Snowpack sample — Buffalo Mountain, Silverthorne, Colorado, USA (2/22/26, 2:02 PM MST)
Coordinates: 39.622, -106.113
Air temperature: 33 °F
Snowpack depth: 63 cm
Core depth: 10 cm
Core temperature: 30.2 °F
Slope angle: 11°, slope face: 116°
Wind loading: low
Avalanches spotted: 0
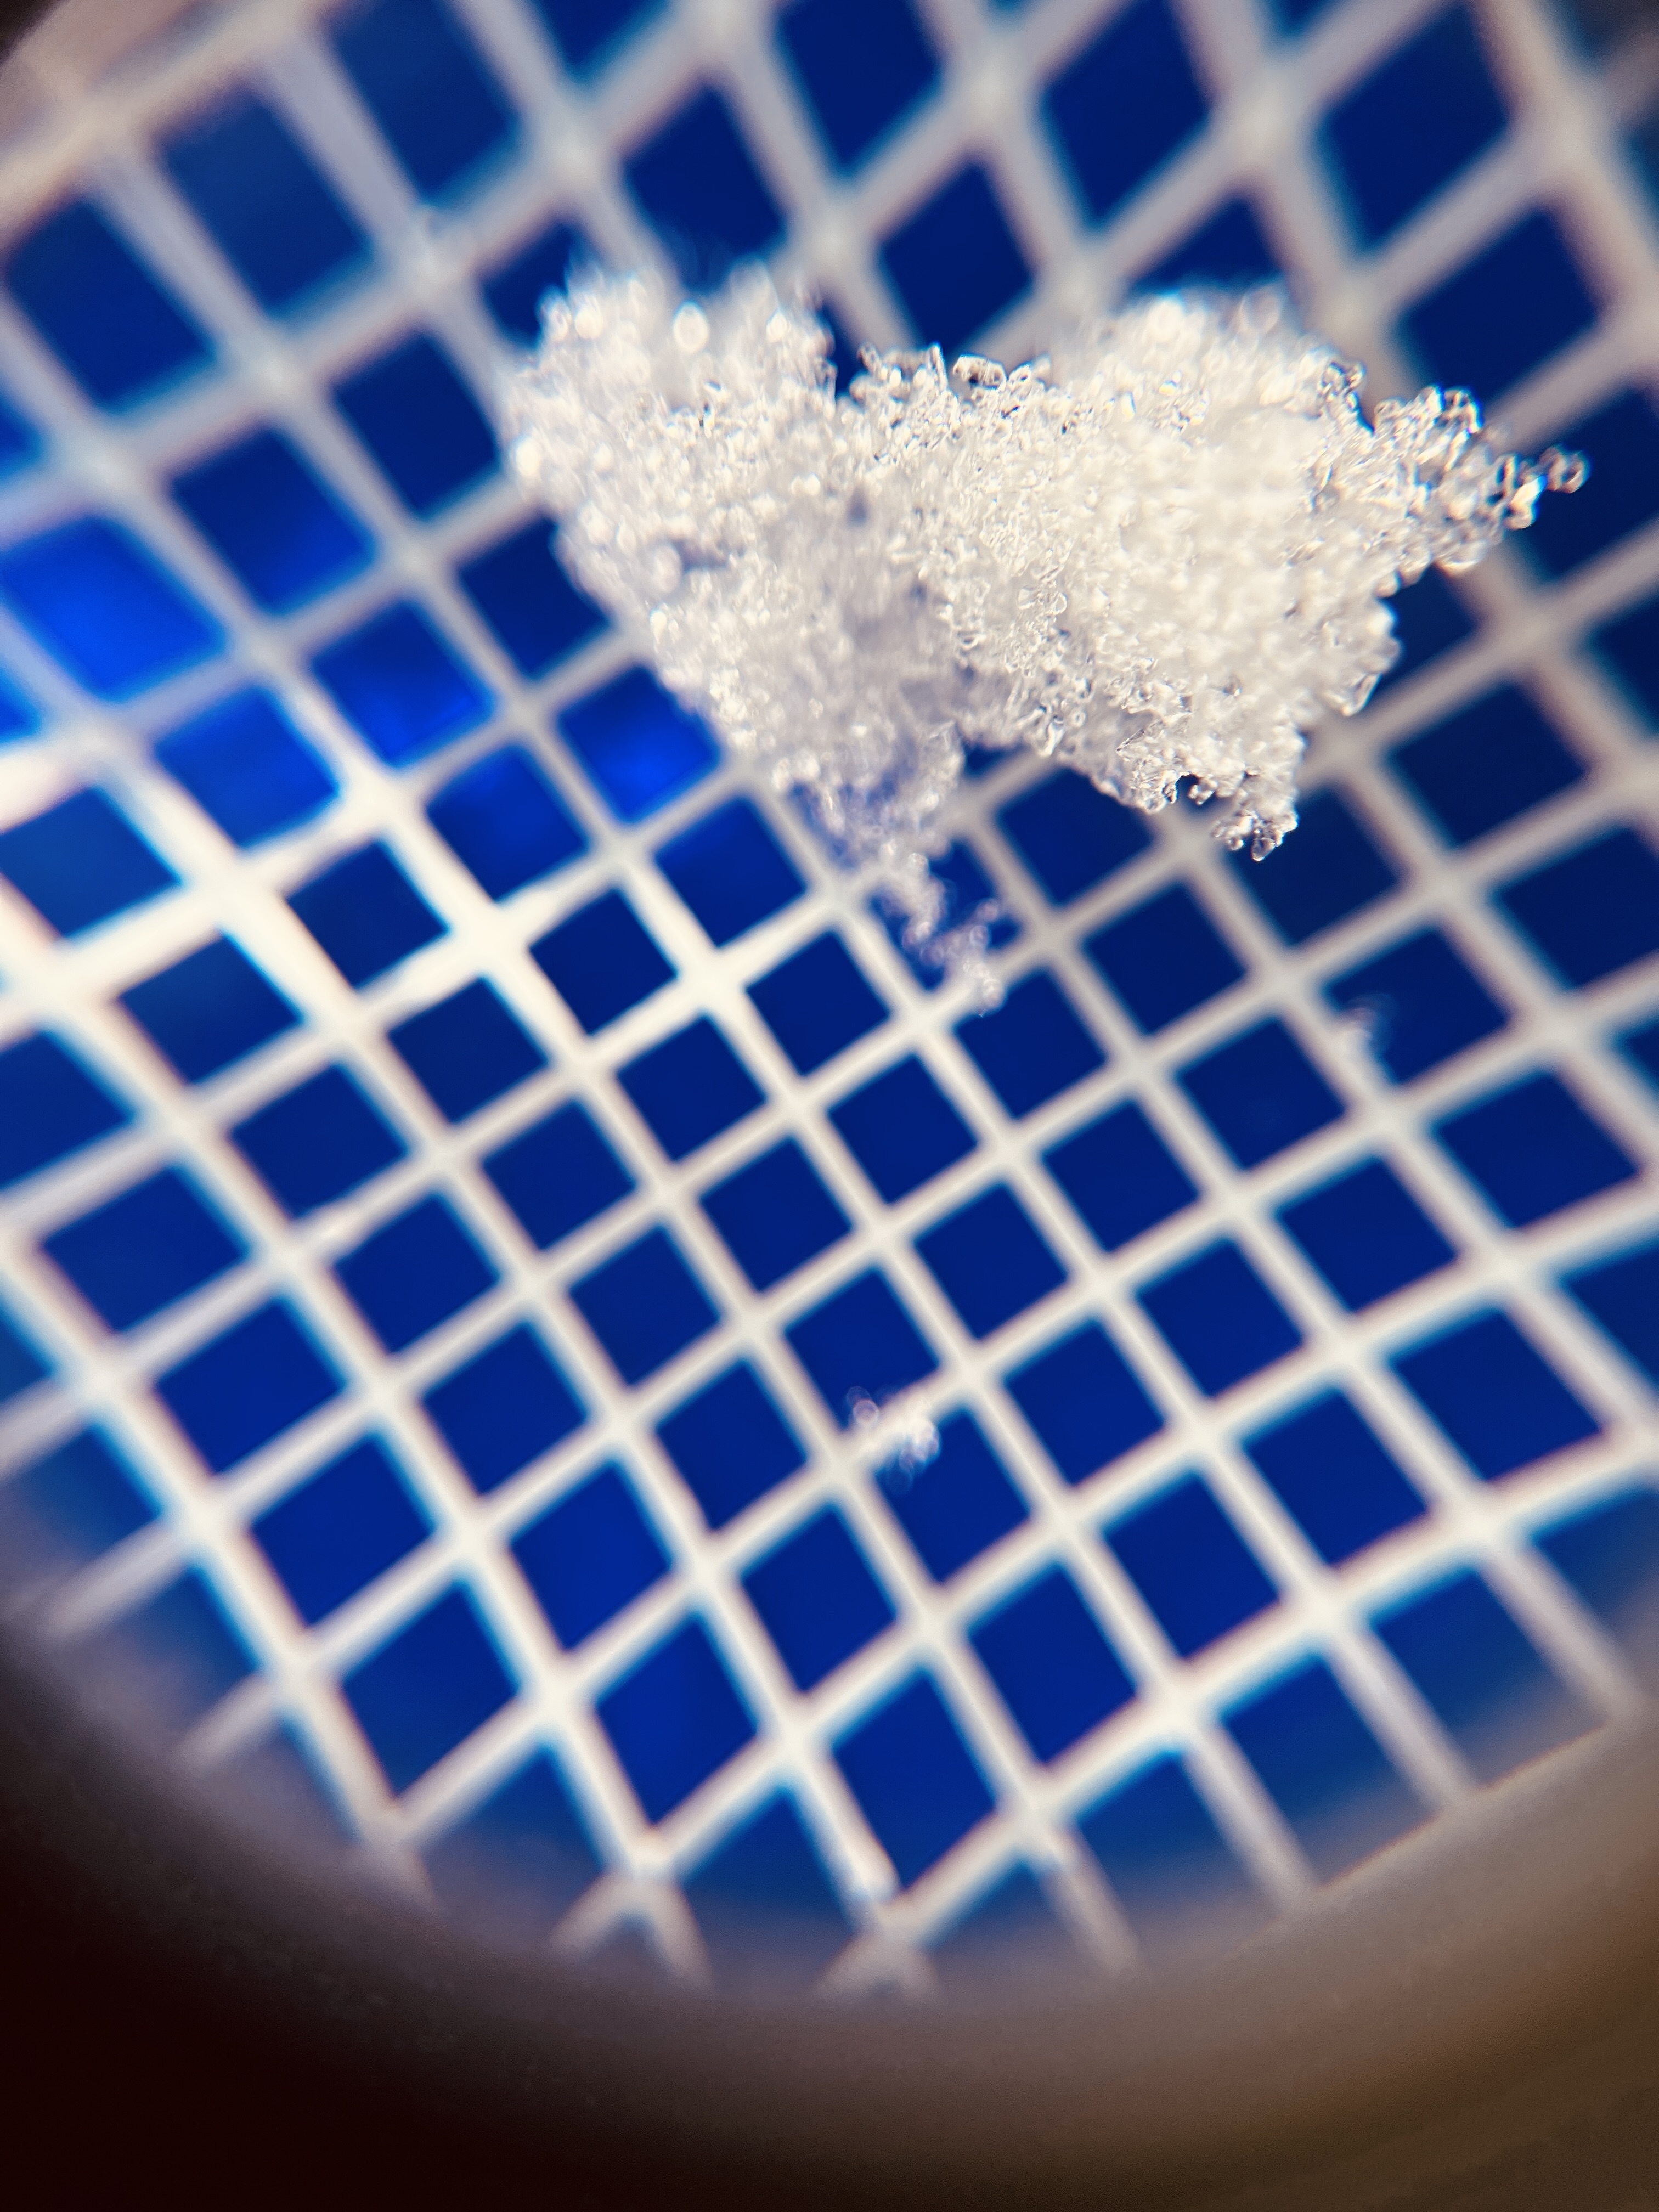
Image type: magnified_profile
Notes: In a firebreak similar to site 1, minimal wind loading with no spotted avalanches (not many faces in view though)